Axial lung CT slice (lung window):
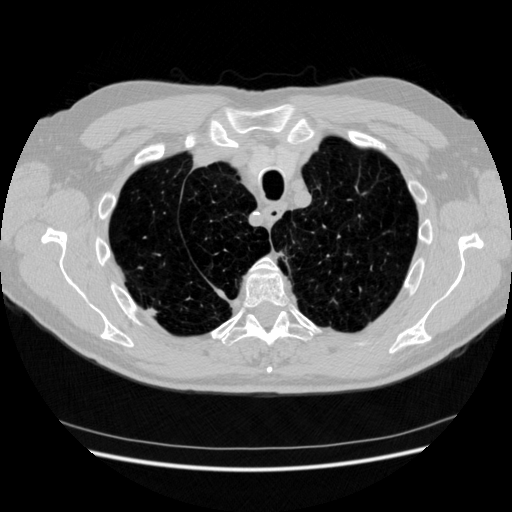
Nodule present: no